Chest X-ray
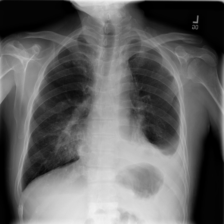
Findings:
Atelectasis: positive
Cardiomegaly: negative
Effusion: positive
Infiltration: positive
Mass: negative
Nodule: negative
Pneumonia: negative
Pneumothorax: negative
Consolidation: negative
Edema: negative
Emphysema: negative
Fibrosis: negative
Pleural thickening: negative
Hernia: negative